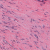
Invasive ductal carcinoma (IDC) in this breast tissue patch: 0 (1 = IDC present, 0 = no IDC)